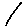
Label: line